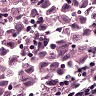
Metastatic tissue present: yes